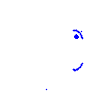
Particle: proton